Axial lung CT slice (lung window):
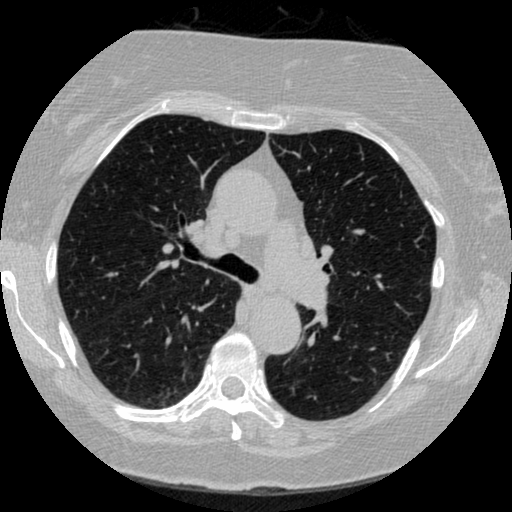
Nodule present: no